Question: I want show UITableView, but i want use it with Page Control. For example if user change page i show other data(on the same table).
I know i can change data and reload table after click on Page Control. But I want aslo change data when i scrolling horizontal and i wish it looks like i slide to other table. I don' t know how start it ?
I want sth like that(but rather with plain table):
How i can start it ? Maybe there are any open source examples for it ?
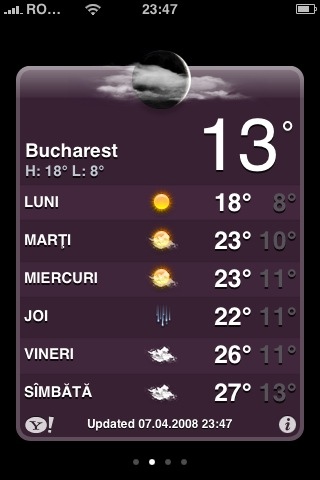
Answer: Create an UIScrollView with paging, look here:
<URL>
Then just create an UITableView in each subview (page)